Field crop: maize
Growth stage: 1
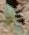
Species: datura